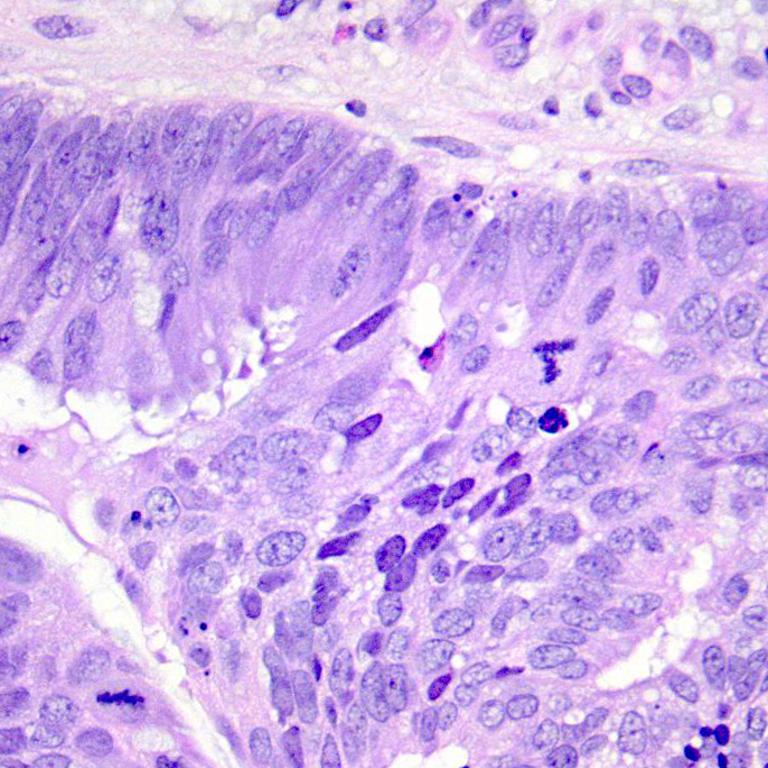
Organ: colon
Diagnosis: adenocarcinomas